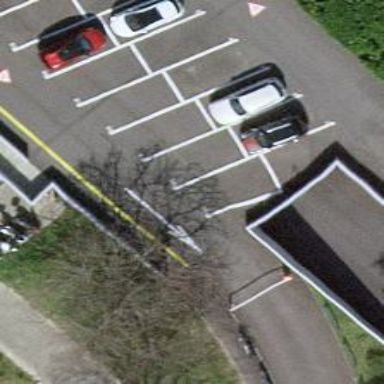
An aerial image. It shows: Parking entrance.